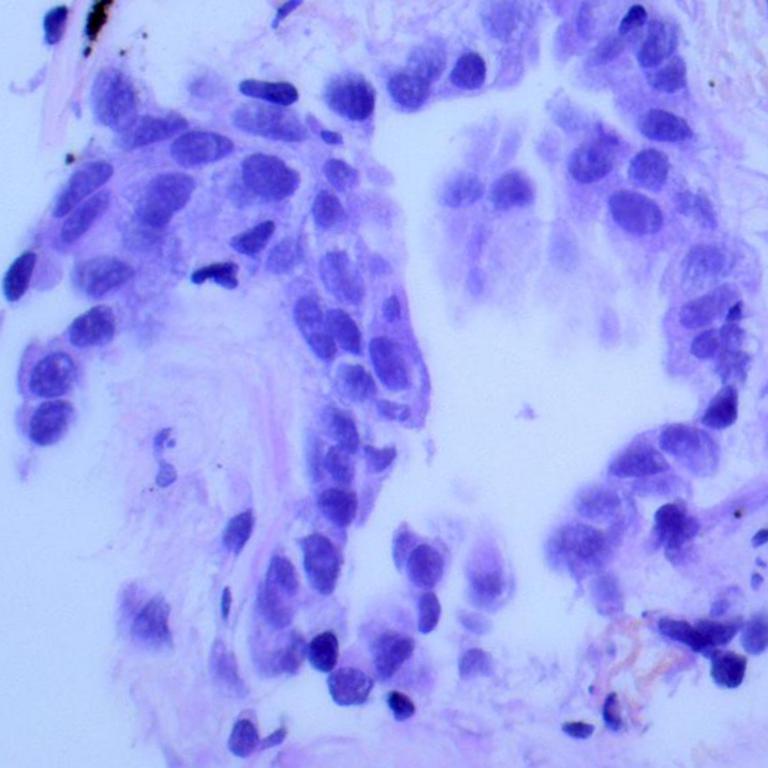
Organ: lung
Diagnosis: adenocarcinomas